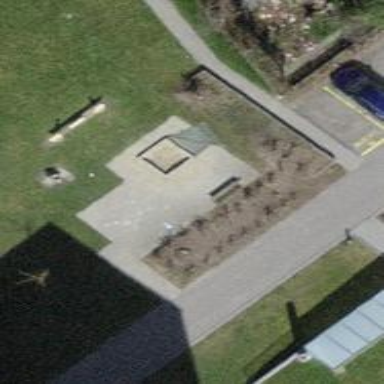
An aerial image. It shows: Playground area for leisure land.